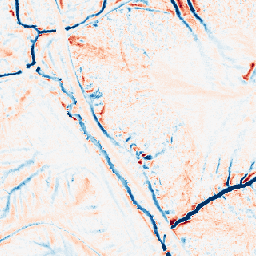
Category: edge_preserving
Decomposition family: median
Decomposition parameters: size: 11
Upsampling method: nearest
Upsampling parameters: scale: 8
Upsampling scale: 8